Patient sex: M
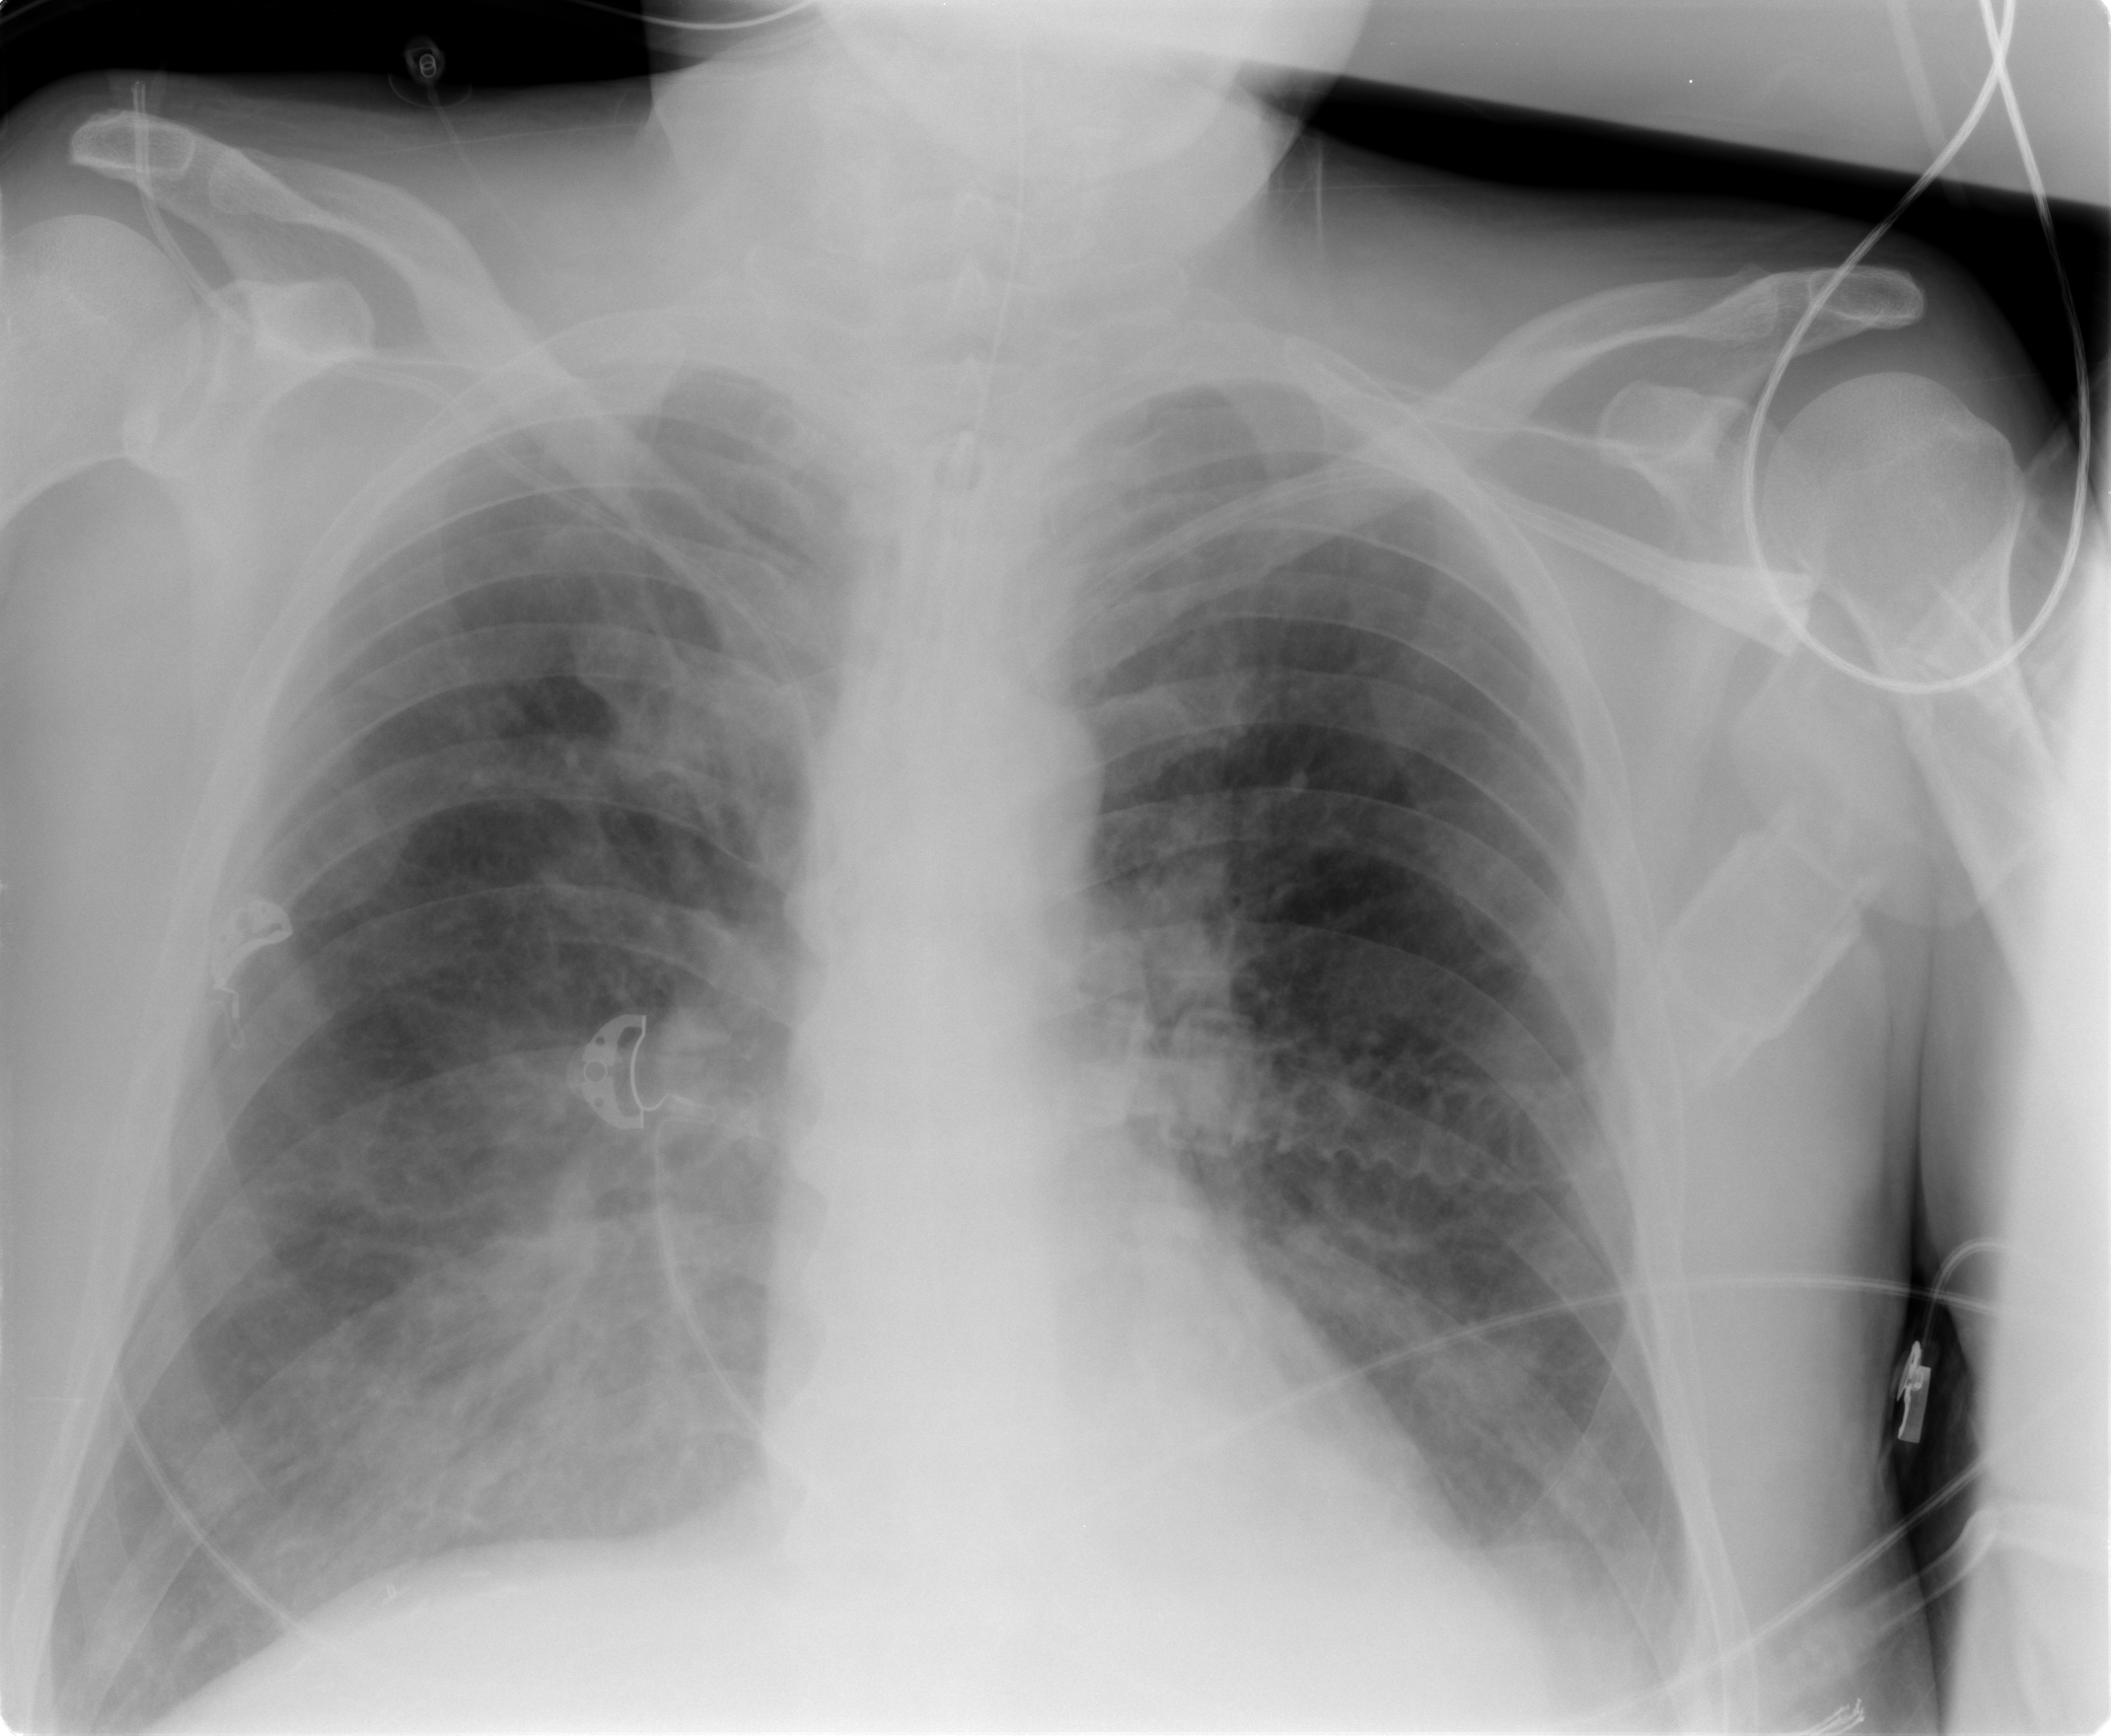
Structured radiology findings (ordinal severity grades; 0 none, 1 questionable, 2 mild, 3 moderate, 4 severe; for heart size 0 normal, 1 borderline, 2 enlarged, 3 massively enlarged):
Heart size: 0
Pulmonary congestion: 2
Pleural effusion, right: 2
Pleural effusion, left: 1
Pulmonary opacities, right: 2
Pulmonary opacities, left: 0
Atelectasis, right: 2
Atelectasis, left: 1